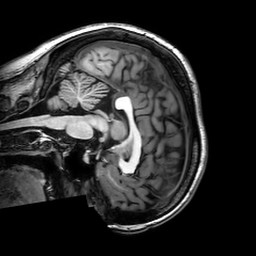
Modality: T1w
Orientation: sagittal
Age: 25
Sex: female
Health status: healthy
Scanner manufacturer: philips
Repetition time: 0.008309 s
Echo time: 0.00381 s